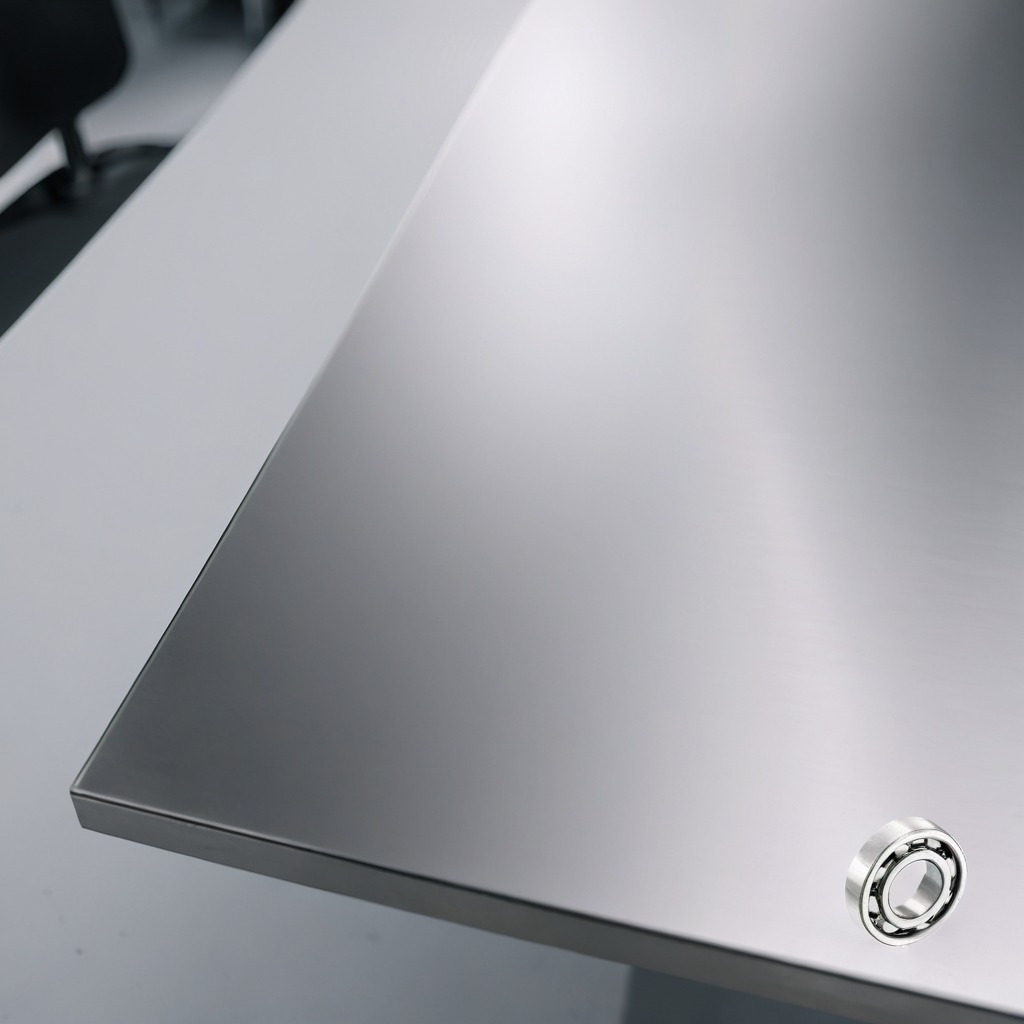
A metal ball bearing lies on the stainless steel table in a high-end prototyping lab.